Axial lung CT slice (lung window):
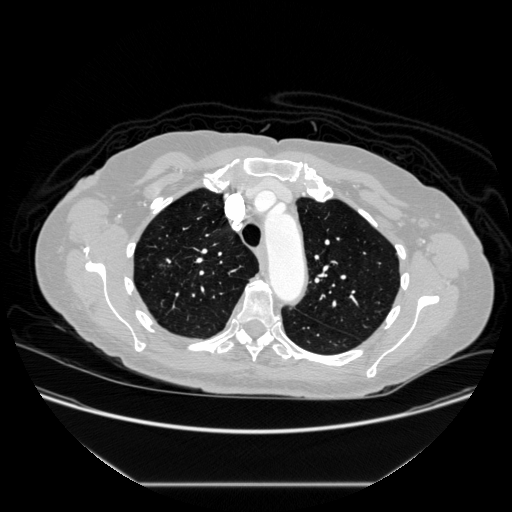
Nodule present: no